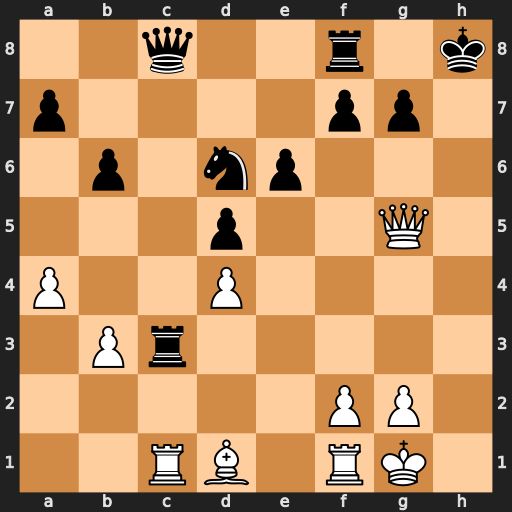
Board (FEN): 2q2r1k/p4pp1/1p1np3/3p2Q1/P2P4/1Pr5/5PP1/2RB1RK1
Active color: w
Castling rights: -
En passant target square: -
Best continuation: Rxc3 Qxc3 Qe7 Kg8 Qxd6